Interaction volume radius: 10 \u00c5
Interaction volume height: 15 \u00c5
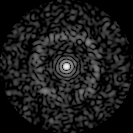
Disorder parameter: 0.8165